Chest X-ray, PA view. Patient: 71 years old, sex M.
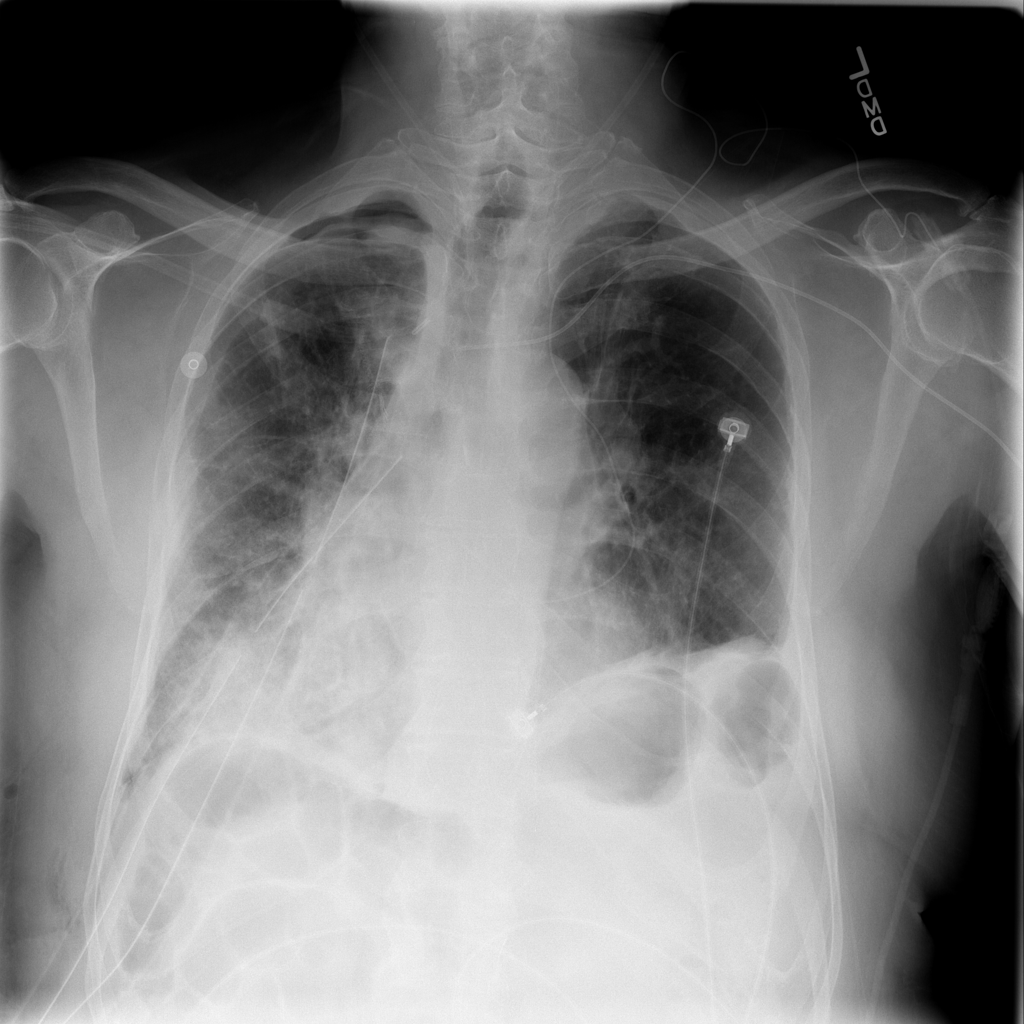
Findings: Atelectasis, Infiltration, Pneumothorax